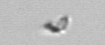
Label: detritus